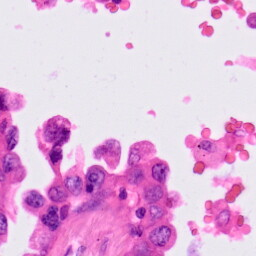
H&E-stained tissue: Lung